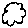
Label: cloud